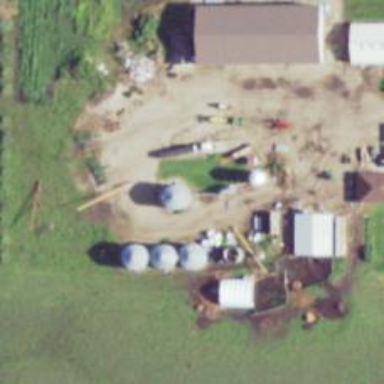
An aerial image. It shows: Silo.